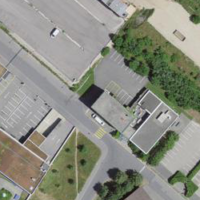
EUNIS habitat code: 54
Species observed at this site:
Corvus corone
Cyanistes caeruleus
Anas platyrhynchos
Troglodytes troglodytes
Anthus spinoletta
Prunella modularis
Passer domesticus
Turdus viscivorus
Buteo buteo
Carduelis carduelis
Turdus merula
Columba palumbus
Lymnocryptes minimus
Erithacus rubecula
Pica pica
Columba livia
Picus viridis
Motacilla alba